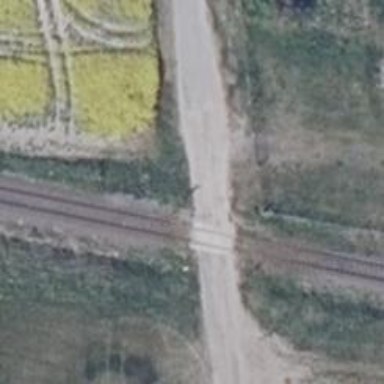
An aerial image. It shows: Level crossing along the railway.